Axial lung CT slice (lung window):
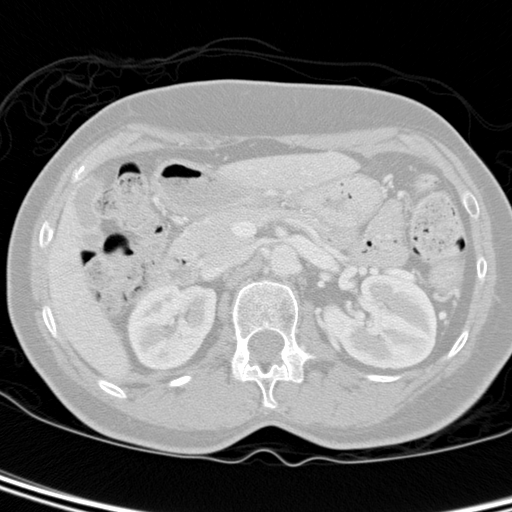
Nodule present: no